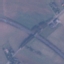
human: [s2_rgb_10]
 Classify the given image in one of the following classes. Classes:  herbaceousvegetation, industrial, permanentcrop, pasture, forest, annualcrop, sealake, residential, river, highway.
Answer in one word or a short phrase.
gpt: Highway